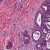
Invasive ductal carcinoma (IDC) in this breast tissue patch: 0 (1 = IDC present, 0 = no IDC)